Question: - I'm trying to generate a 10% duty cycle-1kHz PWM with a clock at 80Mhz (F_osc) using the high speed PWM.- According to the documentation,
Base Period (number for the PTPER) is calculated by
Substituting F_osc = 80Mhz, F_pwm = 1khz and Prescale = 8, I'm getting a count of PTPER=10,000.
However, from my output on an oscilloscope, I can see that I have ..
Am I doing anything wrong? Below is my code --
'''
#include<p33EP512MU810.h>
#include<p33Exxxx.h>
//---------------- compiler directives------------------
_FOSCSEL(FNOSC_FRC);
_FOSC(FCKSM_CSECMD & OSCIOFNC_OFF & POSCMD_XT); // Clock Switching Enabled and Fail Safe Clock Monitor is disabled
// OSC2 Pin Function: OSC2 is Clock Output
// Primary Oscillator Mode: XT Crystal
_FWDT(FWDTEN_OFF); // Watchdog Timer Enabled/disabled by user software
//------------------------------------------------------
//function to initialise oscillator and set up clock
void Init_Oscillator(void)
{
// Configure Oscillator to operate the device at 40Mhz
// Fosc= Fin*M/(N1*N2), Fcy=Fosc/2
// Fosc= 12M*40/(3*2)=80Mhz for 12M input clock
// 0.5M < Fin/N1 < 8MHz
// 100M < Fin*M/N2 < 200M
// Fcy = Fosc / 2 = 40 MIPS
PLLFBD = 38; // M=80
CLKDIVbits.PLLPOST = 0; // N2=2
CLKDIVbits.PLLPRE = 1; // N1=3
OSCTUN = 0; // Tune FRC oscillator, if FRC is used
RCONbits.SWDTEN=0; // Disable Watch Dog Timer
// Clock switch to incorporate PLL
__builtin_write_OSCCONH(0x03); // Initiate Clock Switch to
// Primary Oscillator with PLL (NOSC=0b011)
__builtin_write_OSCCONL(0x01); // Start clock switching
while (OSCCONbits.COSC != 0b011); // Wait for Clock switch (to XT w/ PLL) to occur
while(OSCCONbits.LOCK!=1) {}; // Wait for PLL to lock
}
void Init_PWM(void)
{
/**** PTCON: PWM Time Base Control Register ****/
PTCONbits.PTEN = 0; // Timer Enable bit: DISABLE MCPWM
//---------------------------------------------------------------
//Prescaler 1:8
PTCON2bits.PCLKDIV = 0b011; // PCLKSEL: 1,2,4,8,16,32,64
//mode selection
PWMCON1 = 0x0000; //PTPER holds period count of PWM
//Independent mode enable
IOCON1 = 0xCC00; //fig 14-35 of PWM manual
// 0xCC00 => PENH high, PENL high, PMOD: 11- True Independent PWM o/p
//---------------------------------------------------------------
/**** PTPER: PWM Time Base Period Register ****/
PTPER = 10000; // Period Value bits
//Enable PWM timer
PTCONbits.PTEN = 1; // Timer Enable bit: ENABLE MCPWM
}
//--- extra settings:
// 1) Stop in IDLE MODE :: PTCONbits.PTSIDL = 1 (yes)
// 2) Setting a particular pin as output ==> IOCONxbits.PENH(/L) = 1(enabled)
// 3) MDC,PDC,SDC et al depend on the PWM MODE.
// Resp, selection of PTPER,PHASE,SPHASE.
//---
int main(void)
{
Init_Oscillator();
Init_PWM();// Initialize PWM module
PDC1 = 1000; // This sets the duty cycle.
while(1); //loop forever //while
return 0;
}
'''
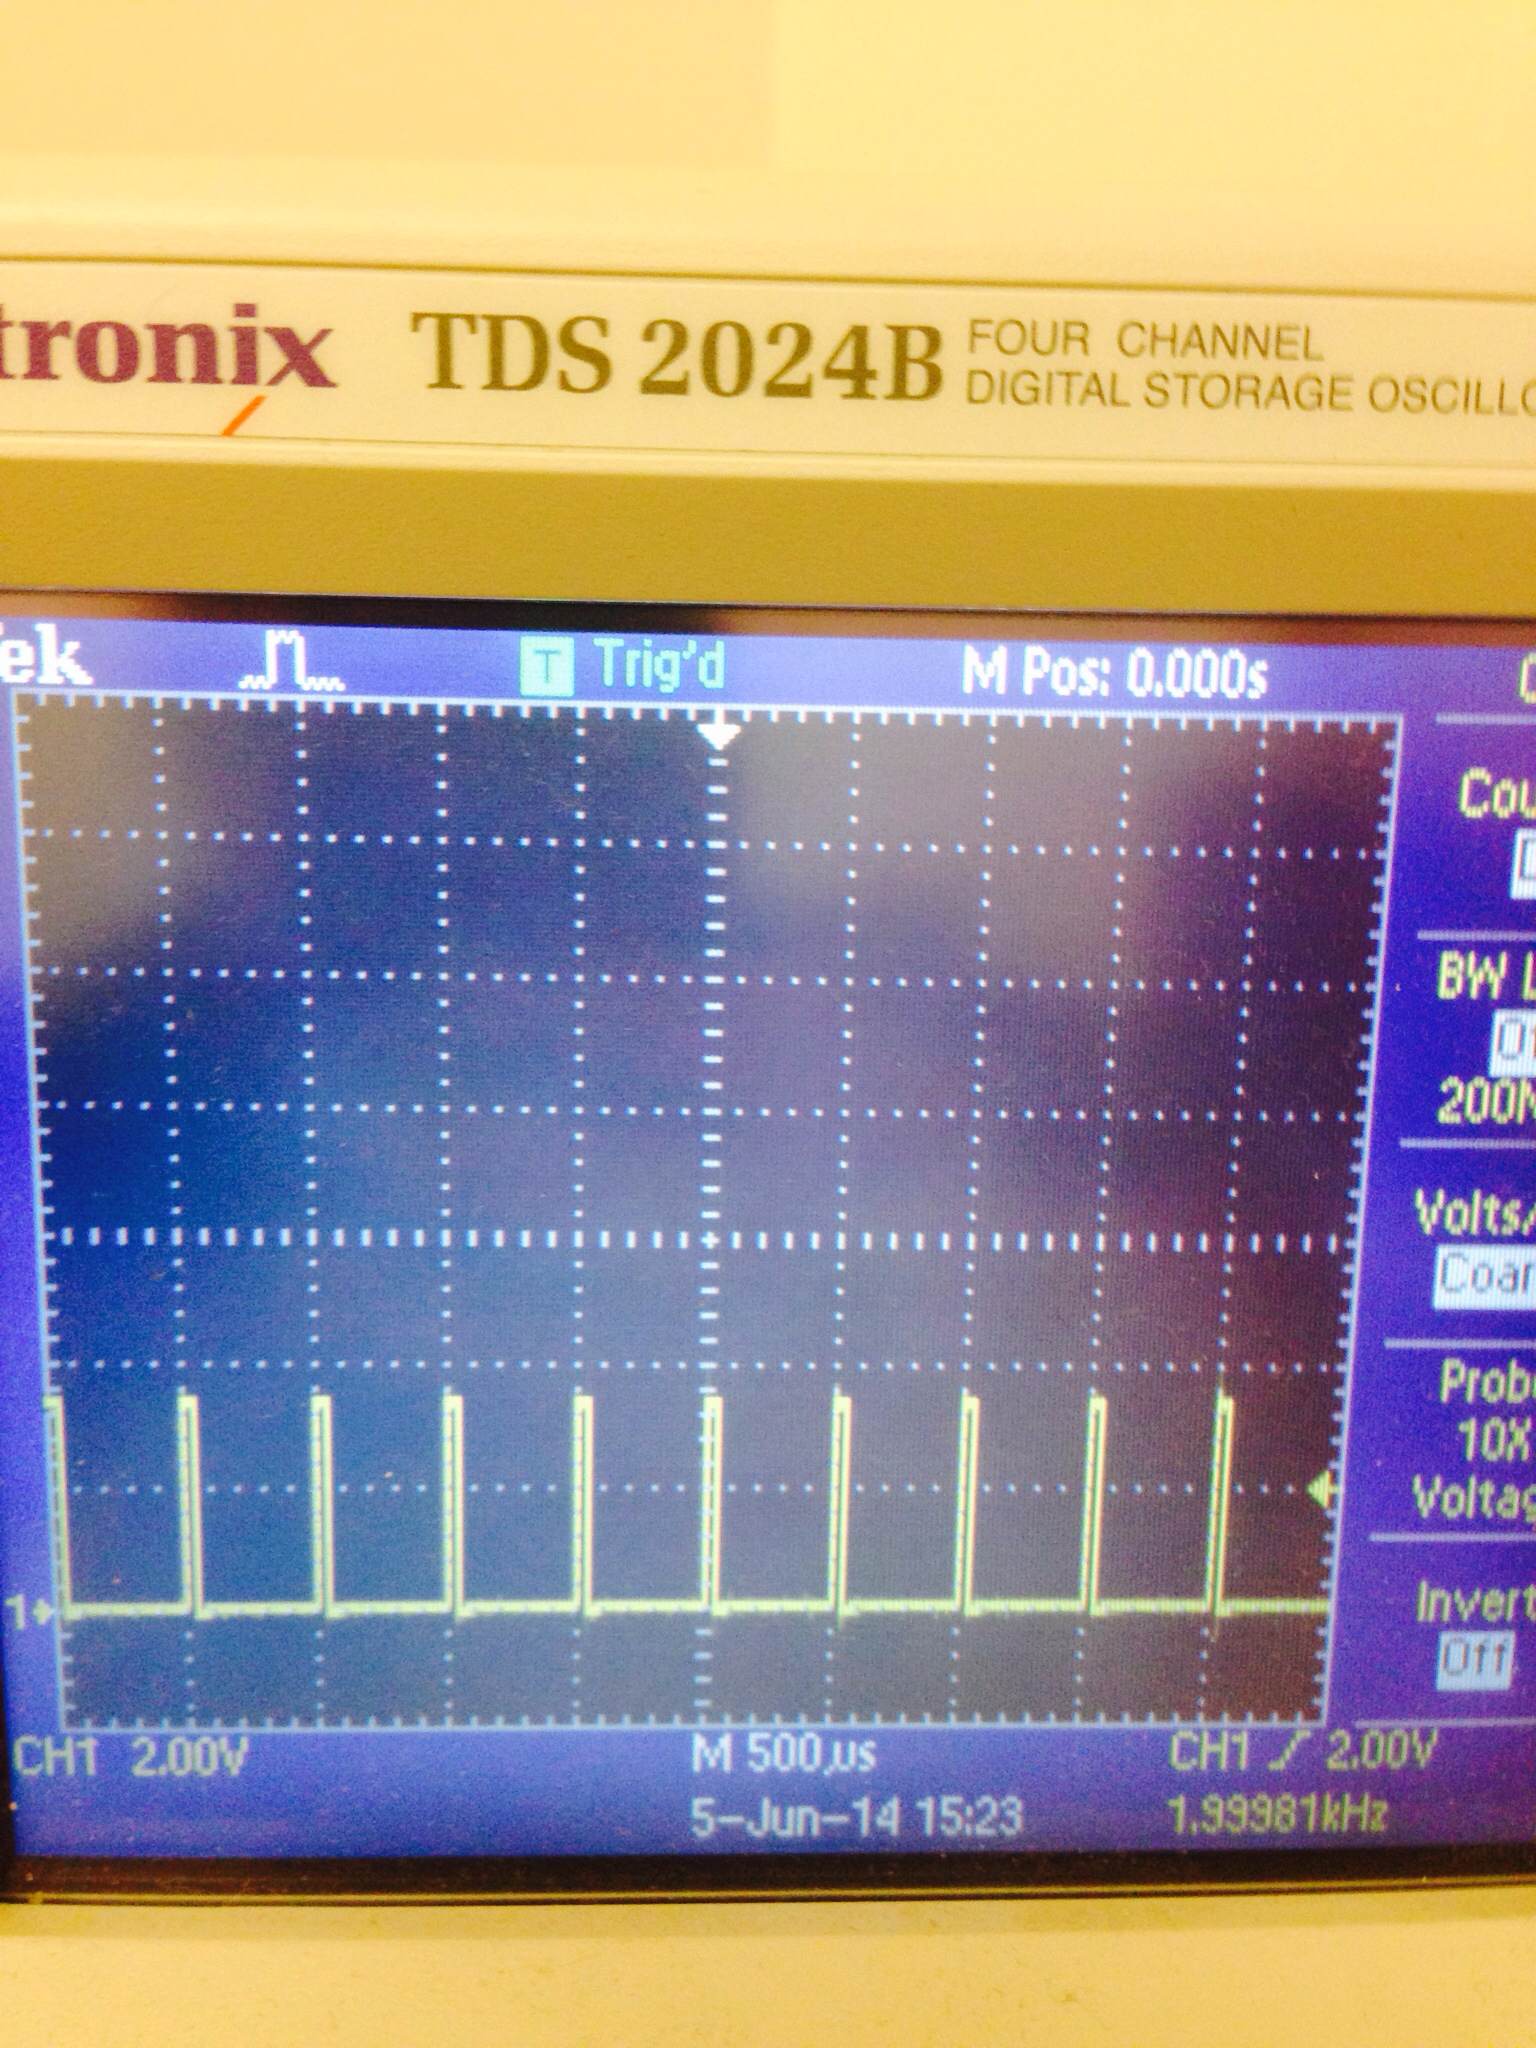
Answer: Despite your comments, I believe you have
'''
PLLDIV = 78 // M = 80
'''
So,
'''
FOSC = FIN * PLLDIV / ((PLLPRE + 2) * 2 * (PLLPOST + 1))
FOSC = 8MHz * 80 / ((1 + 2) * 2 * (0 + 1))
FOSC = 8MHz * 80 / 6
FOSC = ~ 107 MHz
'''